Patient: sex M, age 30
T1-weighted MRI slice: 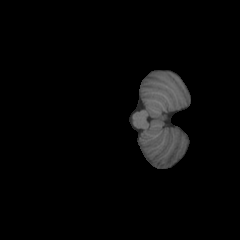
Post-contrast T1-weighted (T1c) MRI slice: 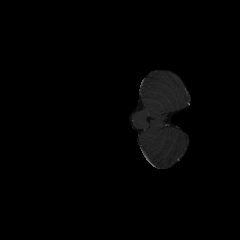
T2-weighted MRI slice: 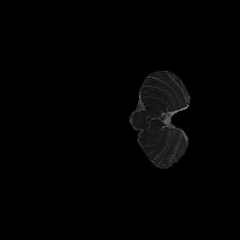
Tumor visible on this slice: no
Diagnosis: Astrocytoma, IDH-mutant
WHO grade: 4